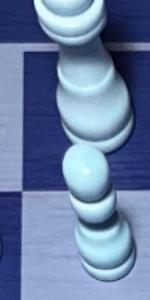
Label: Pawn_White